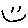
Label: smiley face